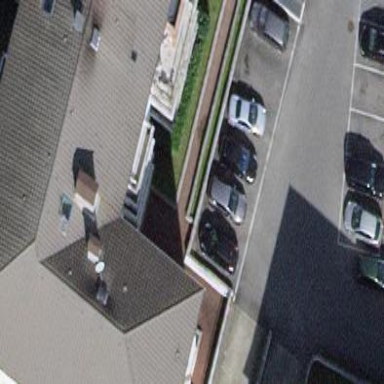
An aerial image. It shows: Hipped-roof building with apartments.